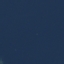
Land use / land cover: SeaLake